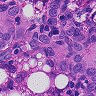
Metastatic tissue present: yes